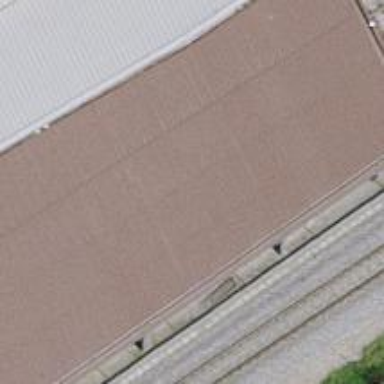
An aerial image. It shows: Yard with single rail track. The railway track is electrified with contact line for service purposes.